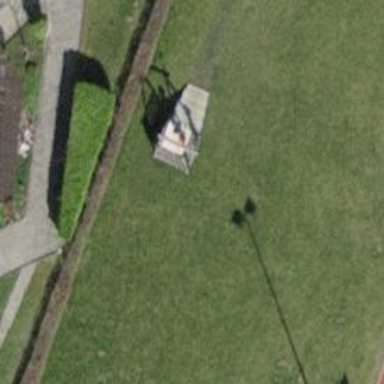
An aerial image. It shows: Playground featuring zipwire.